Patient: sex M, age 69
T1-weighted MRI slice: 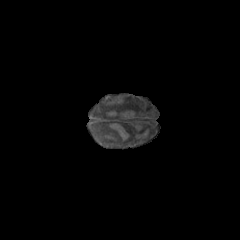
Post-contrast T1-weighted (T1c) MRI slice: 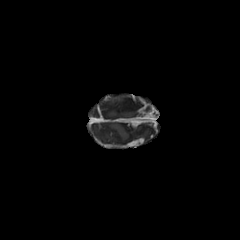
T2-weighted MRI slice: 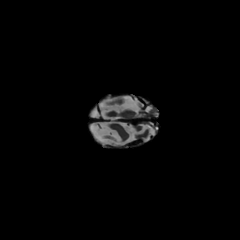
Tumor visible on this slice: no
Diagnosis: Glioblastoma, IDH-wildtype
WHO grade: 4